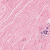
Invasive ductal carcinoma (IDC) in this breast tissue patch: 0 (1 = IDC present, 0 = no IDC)